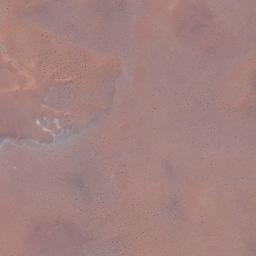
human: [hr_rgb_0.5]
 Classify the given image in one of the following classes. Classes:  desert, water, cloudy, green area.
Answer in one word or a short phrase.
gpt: desert